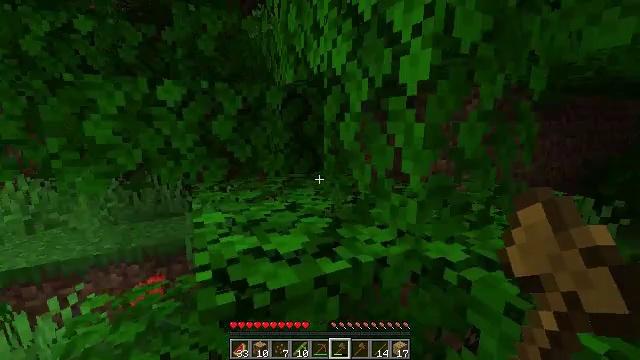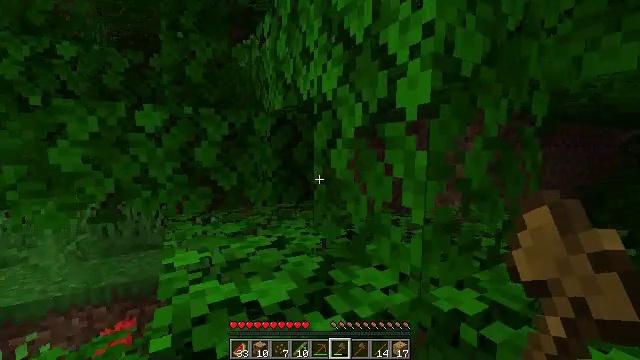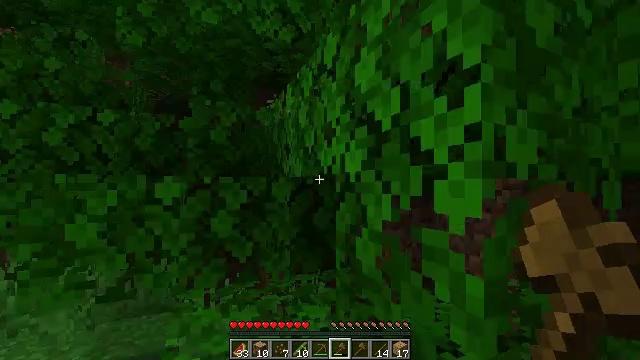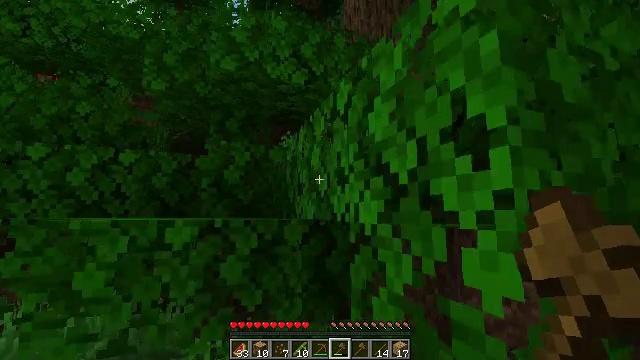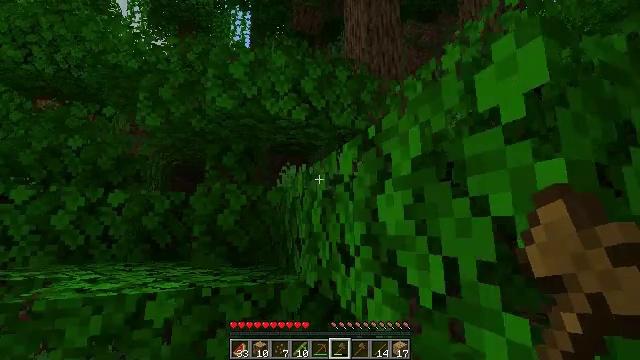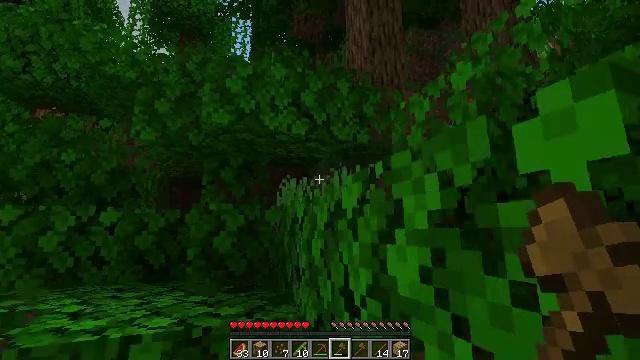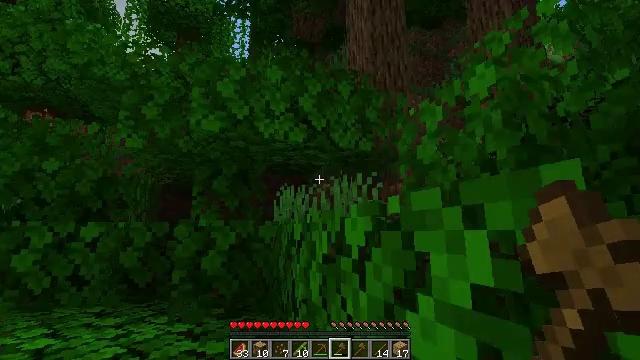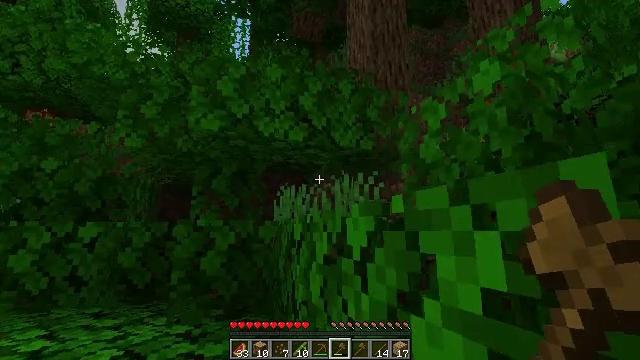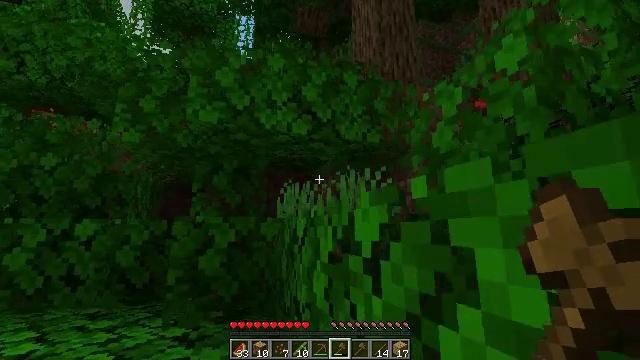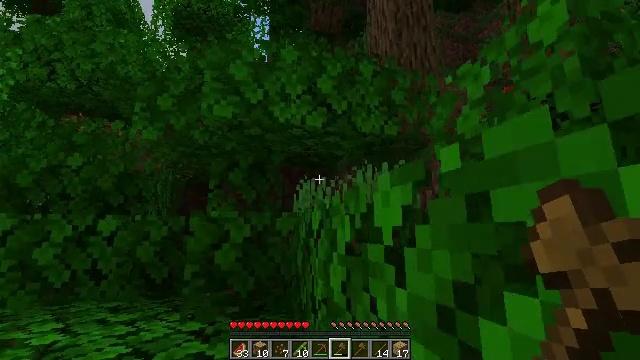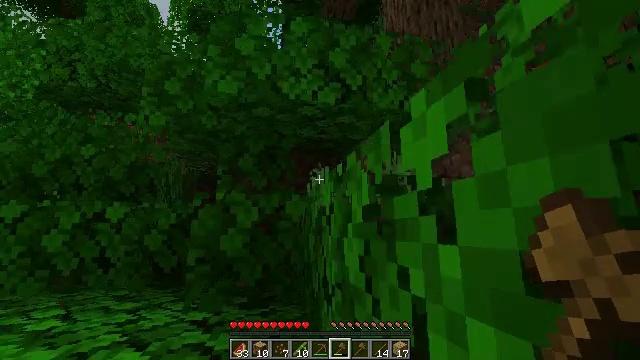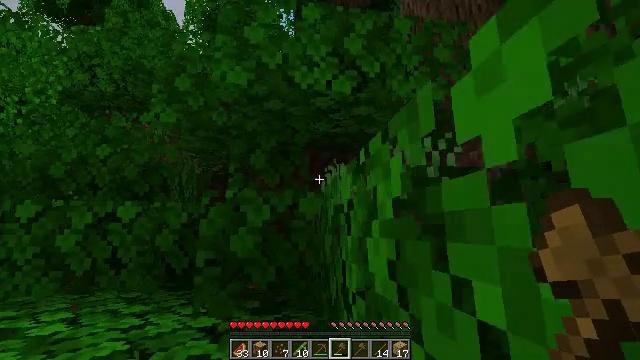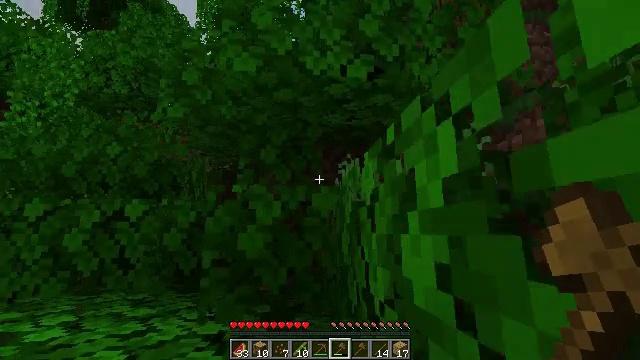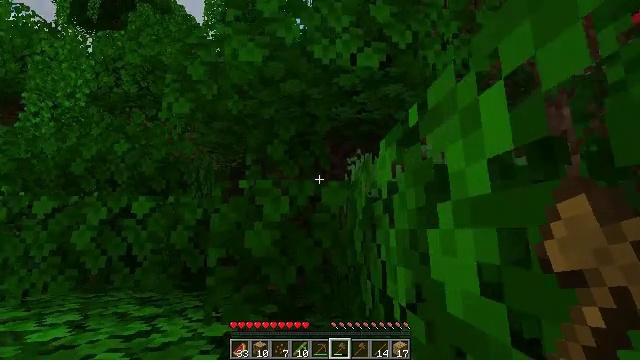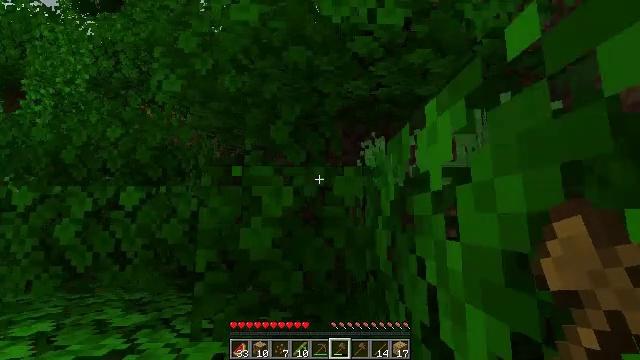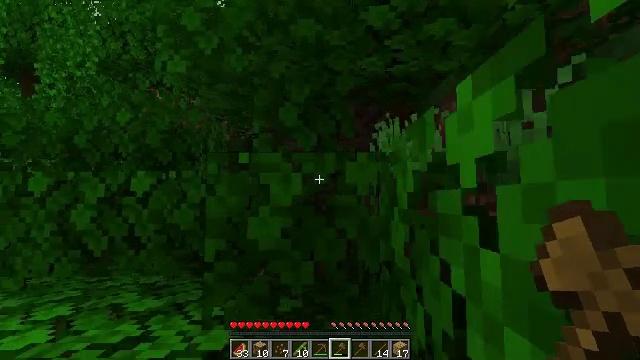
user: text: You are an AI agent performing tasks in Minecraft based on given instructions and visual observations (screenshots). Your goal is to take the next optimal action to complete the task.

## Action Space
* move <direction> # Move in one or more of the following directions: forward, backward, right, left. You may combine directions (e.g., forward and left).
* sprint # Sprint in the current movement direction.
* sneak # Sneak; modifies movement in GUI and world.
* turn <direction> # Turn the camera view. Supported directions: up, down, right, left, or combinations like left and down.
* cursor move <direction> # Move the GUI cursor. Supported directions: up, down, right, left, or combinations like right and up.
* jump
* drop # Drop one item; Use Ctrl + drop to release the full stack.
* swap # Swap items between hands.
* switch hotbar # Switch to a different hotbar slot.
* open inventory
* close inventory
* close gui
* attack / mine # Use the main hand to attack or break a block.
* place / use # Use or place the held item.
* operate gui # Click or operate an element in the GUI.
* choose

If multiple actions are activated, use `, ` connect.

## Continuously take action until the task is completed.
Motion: motion action
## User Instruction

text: Attack the jungle leaves to remove it.
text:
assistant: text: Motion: move forward, turn right and up
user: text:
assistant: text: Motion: move forward, turn left and up, jump
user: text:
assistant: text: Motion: move forward, turn left and up, jump
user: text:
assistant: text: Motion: move forward, turn up, jump
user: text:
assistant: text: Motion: move forward, jump
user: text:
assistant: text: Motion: move forward, jump
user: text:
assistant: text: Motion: move forward, jump
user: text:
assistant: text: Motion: move forward, turn left
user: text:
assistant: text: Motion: move forward, turn left
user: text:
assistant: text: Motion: move forward, turn left
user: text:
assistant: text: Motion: move forward, turn left
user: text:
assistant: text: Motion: move forward, turn left
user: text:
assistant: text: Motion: move forward, turn left
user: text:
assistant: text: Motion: move forward, turn left and down
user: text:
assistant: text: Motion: move forward, turn left and down, jump
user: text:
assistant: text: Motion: move forward, turn left and down, jump
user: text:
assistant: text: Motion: move forward, turn left and down, jump
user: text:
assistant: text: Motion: move forward, turn left and down, jump
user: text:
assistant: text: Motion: move forward, turn left and down
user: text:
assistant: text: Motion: move forward, turn left and down
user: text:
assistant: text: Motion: move forward, turn left and down
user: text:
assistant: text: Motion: move forward, turn down
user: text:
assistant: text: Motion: move forward, turn left and down
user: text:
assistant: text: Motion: move forward, turn left and down
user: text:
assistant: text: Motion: move forward, turn left and down
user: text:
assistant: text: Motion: move forward
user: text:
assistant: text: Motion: move forward and move left
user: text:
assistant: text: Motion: move forward and move left
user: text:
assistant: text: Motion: move forward and move left
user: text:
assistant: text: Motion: move forward and move left